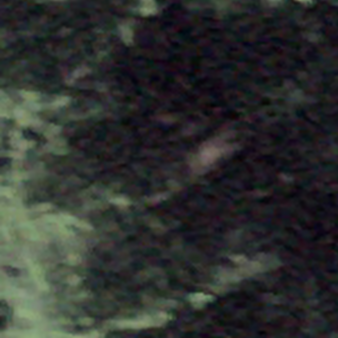
Label: other